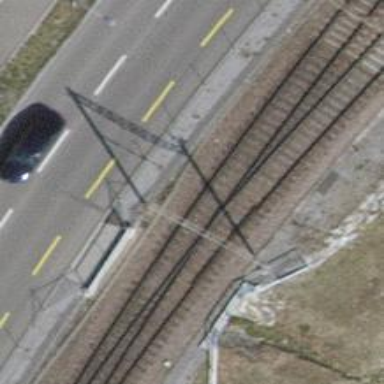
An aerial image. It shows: Single-track railway bridge with electrified contact line.